Field crop: maize
Growth stage: 2
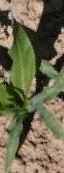
Species: maize